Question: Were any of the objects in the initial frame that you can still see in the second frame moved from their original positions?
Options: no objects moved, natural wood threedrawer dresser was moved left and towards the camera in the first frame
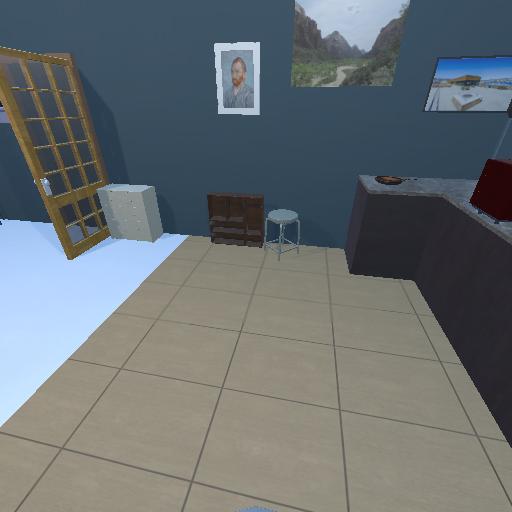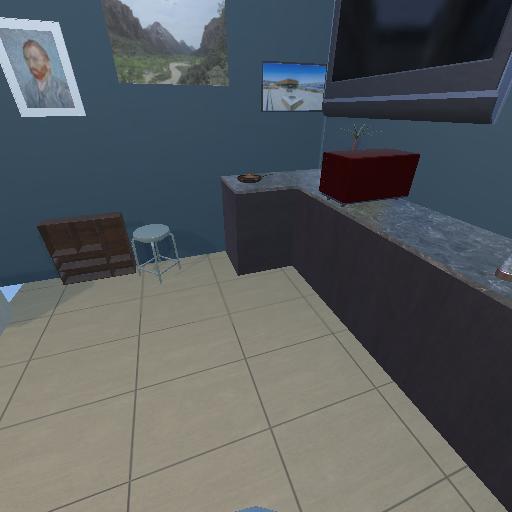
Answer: no objects moved